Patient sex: M
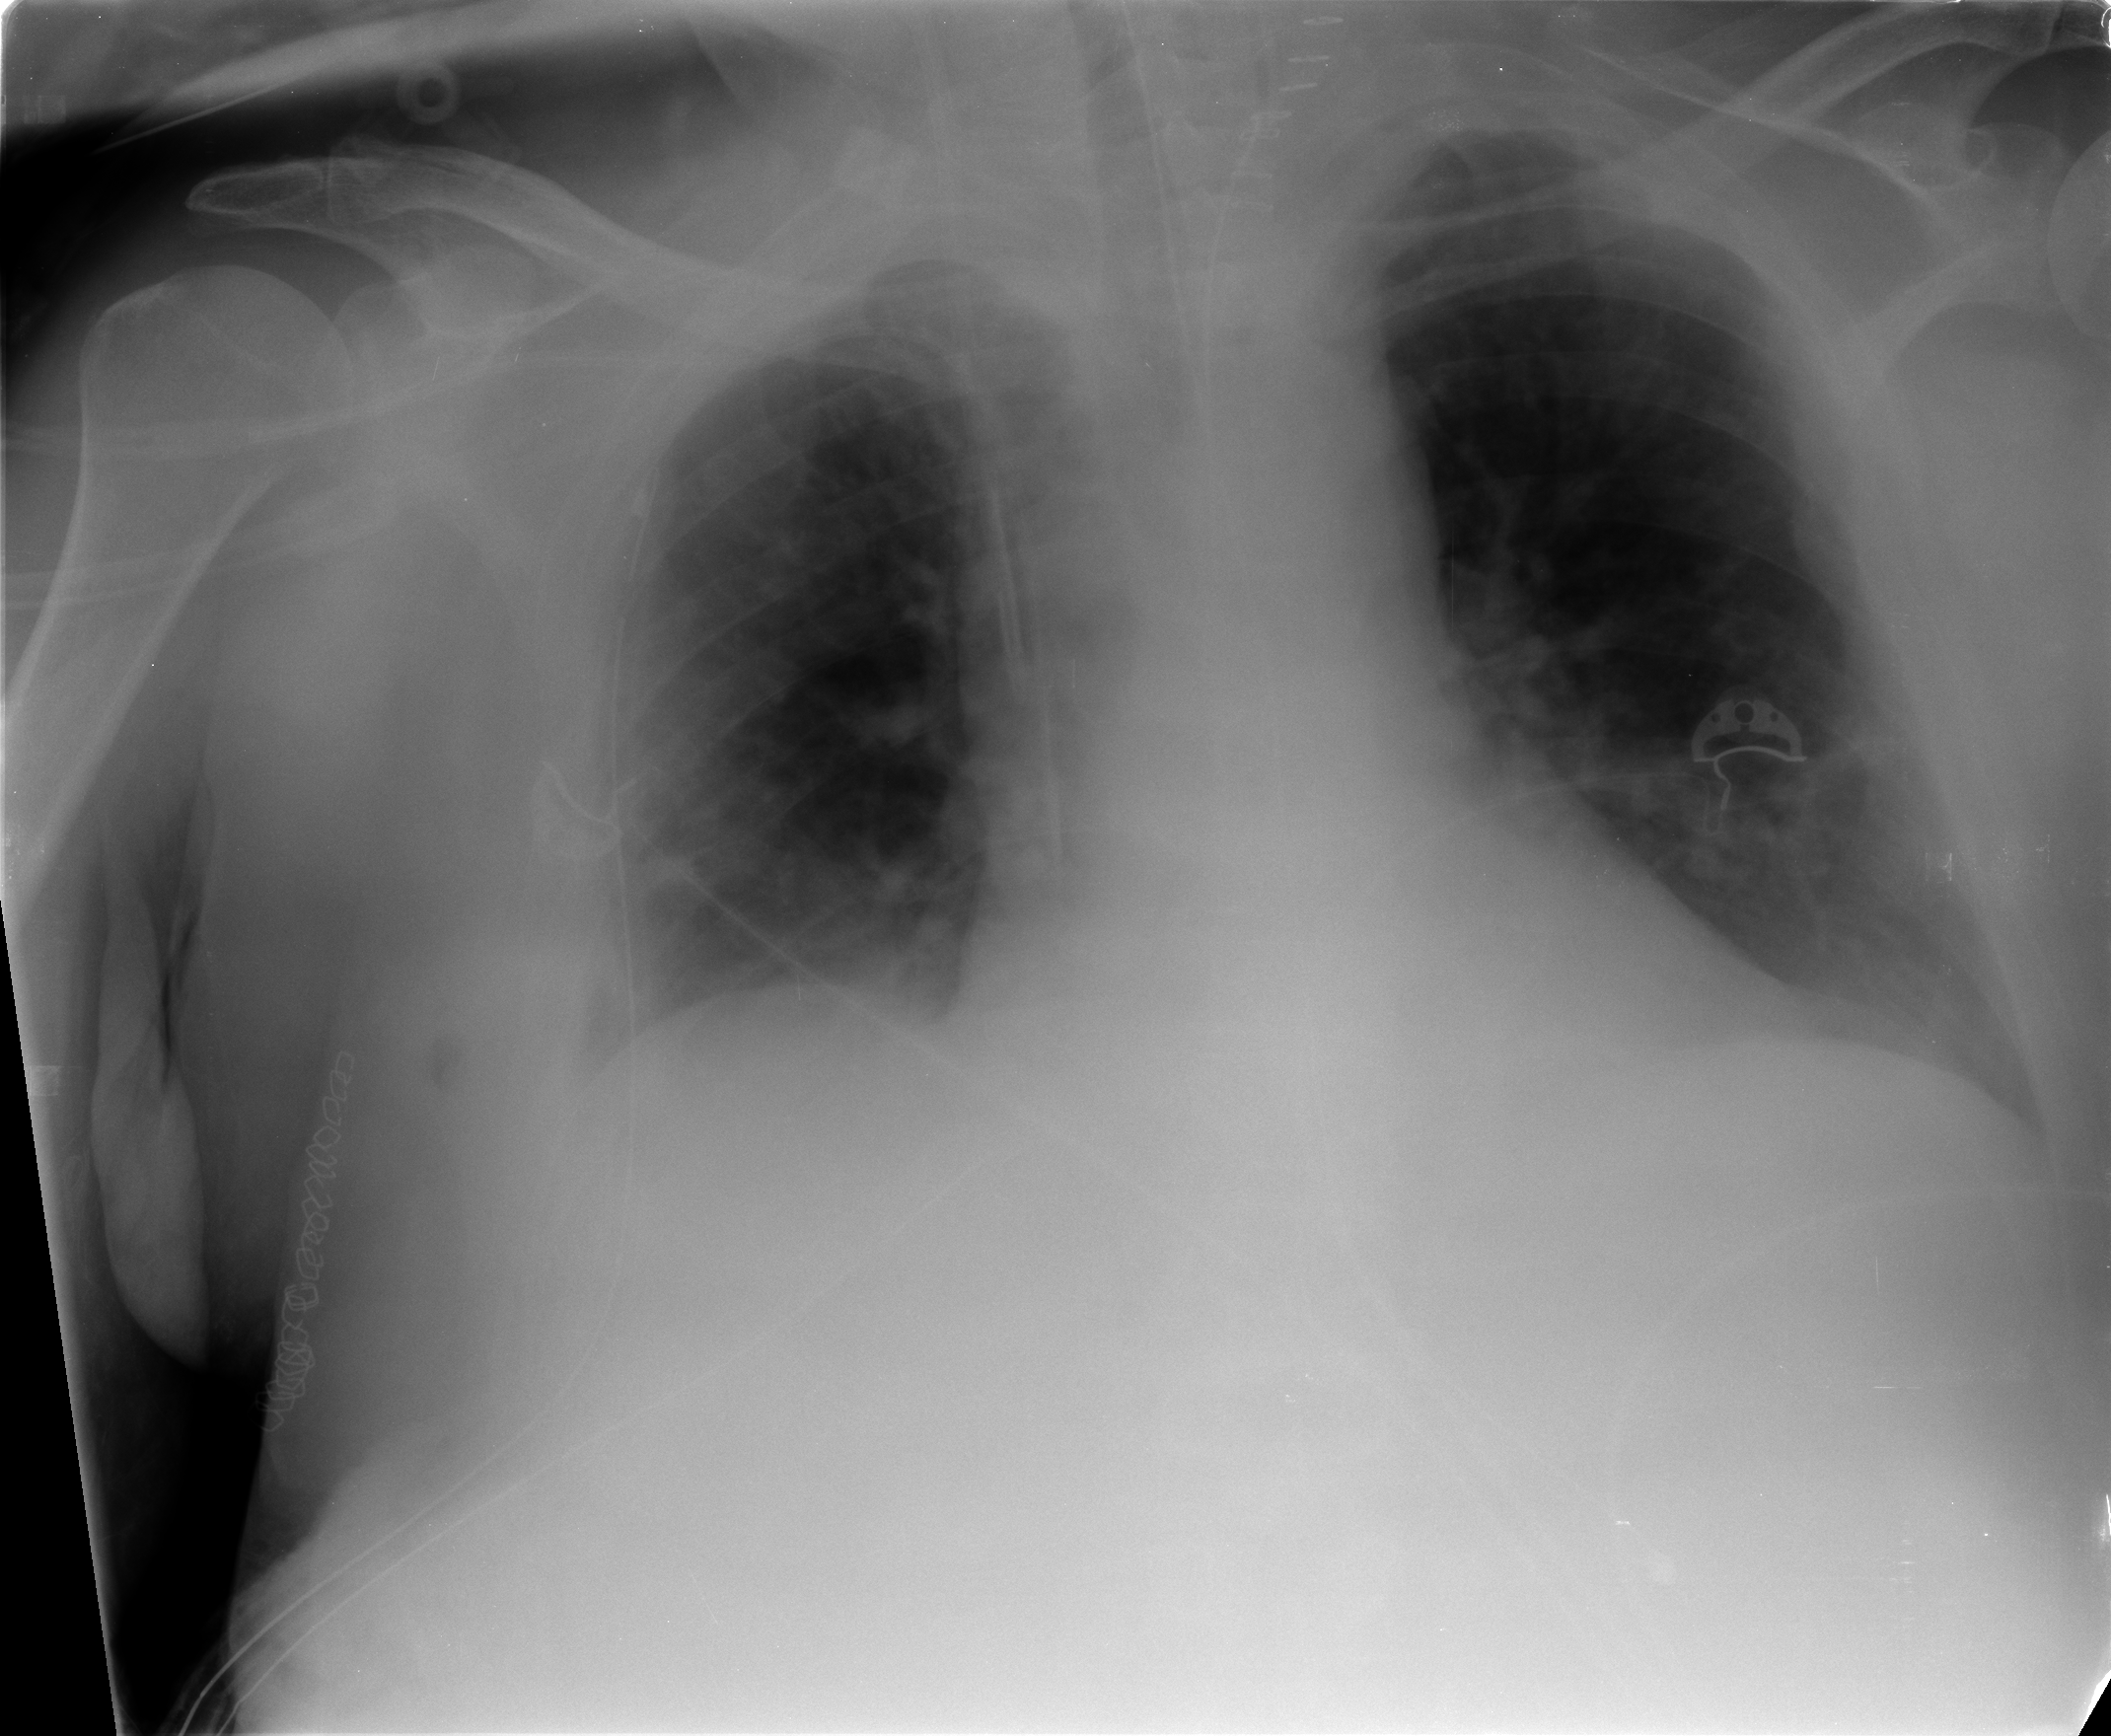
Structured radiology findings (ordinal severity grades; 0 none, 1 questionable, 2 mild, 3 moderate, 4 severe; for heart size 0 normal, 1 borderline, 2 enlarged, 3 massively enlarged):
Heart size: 0
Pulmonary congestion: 2
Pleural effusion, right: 2
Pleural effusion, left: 2
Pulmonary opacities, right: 0
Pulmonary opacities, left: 0
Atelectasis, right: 2
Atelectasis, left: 2